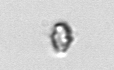
Label: Heterocapsa_rotundata